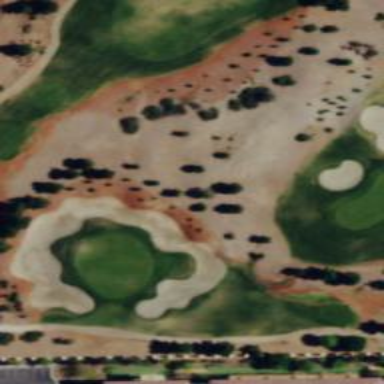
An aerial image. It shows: Sand bunker on golf course.